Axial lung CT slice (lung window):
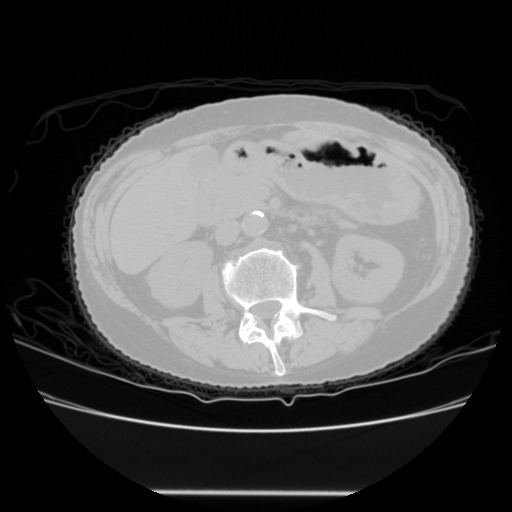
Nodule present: no